Question: The image bellow explains what i need to do:

In other words, i need to update many lines in a table using some data contained in one line (specifically, columns bankId, proj_day and liq_day, printed in red on image above). Note that the column value "id" is the same as the "entryID" column (green mark). The query that i built of course doesn't work. There's more lines like that and i need to update all, based on id joined with entryId.
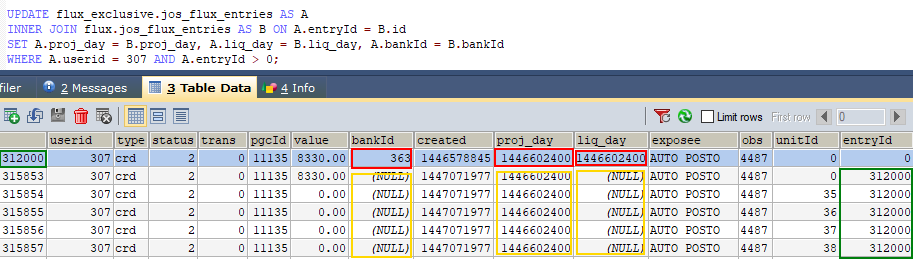
Answer: I tried with your query and it's working.
I also added some sample data <URL>, you can test it and see.
The only difference that I see in your query is that you don't have a self join (join with the same table). But either way it should work.
'''
UPDATE tbl A
INNER JOIN tbl B
ON A.entryId = B.id
SET A.bankId = B.bankId, A.proj_day = B.proj_day, A.liq_day = B.liq_day
WHERE A.userid = 307 AND A.entryId > 0;
'''